Interaction volume radius: 10 \u00c5
Interaction volume height: 25 \u00c5
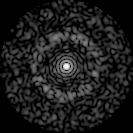
Disorder parameter: 0.8434